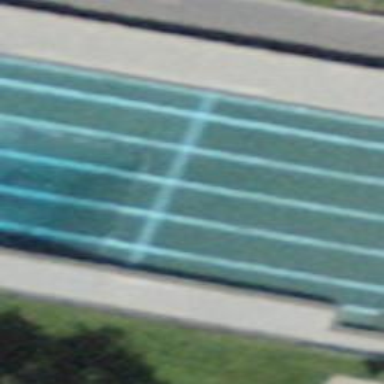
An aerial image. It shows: Swimming pool area designated for leisure and sport.